Question: I've a custom table view cell that I created using XIB:

I've also linked up the XIB file with my custom UITableView cell.
But now when I try to load the cell in '- (UITableViewCell *)tableView:(UITableView *)tableView cellForRowAtIndexPath:(NSIndexPath *)indexPath' with the following codes:
'''
MyCustomTableViewCell *cell = [tableView dequeueReusableCellWithIdentifier:@"Cell"];
if (cell == nil) {
// Load the top-level objects from the custom cell XIB.
NSArray *topLevelObjects = [[NSBundle mainBundle] loadNibNamed:@"CustomTableViewCell" owner:cell options:nil];
// Grab a pointer to the first object (presumably the custom cell, as that's all the XIB should contain).
cell = [topLevelObjects objectAtIndex:1];
}
'''
I'll get a '[<NSObject 0x8a5b970> setValue:forUndefinedKey:]: this class is not key value coding-compliant for the key hitMeButton.'
I have been searching online and one of the possible reasons might be that the XIB is not linked to the IBOutlet, I've checked so that doesn't seem to be the case.
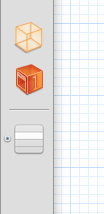
Answer: I just solved the problem, but I'm not sure if that is the most appropriate way.
'''
if (cell == nil) {
MyCustomTableViewCell *aCell = [[MyCustomTableViewCell alloc] initWithStyle:UITableViewCellStyleDefault reuseIdentifier:@"Cell"];
NSArray *topLevelObjects = [[NSBundle mainBundle] loadNibNamed:@"CustomTableViewCell" owner:aCell options:nil];
cell = [topLevelObjects objectAtIndex:0];
}
'''